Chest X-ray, PA view. Patient: 40 years old, sex F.
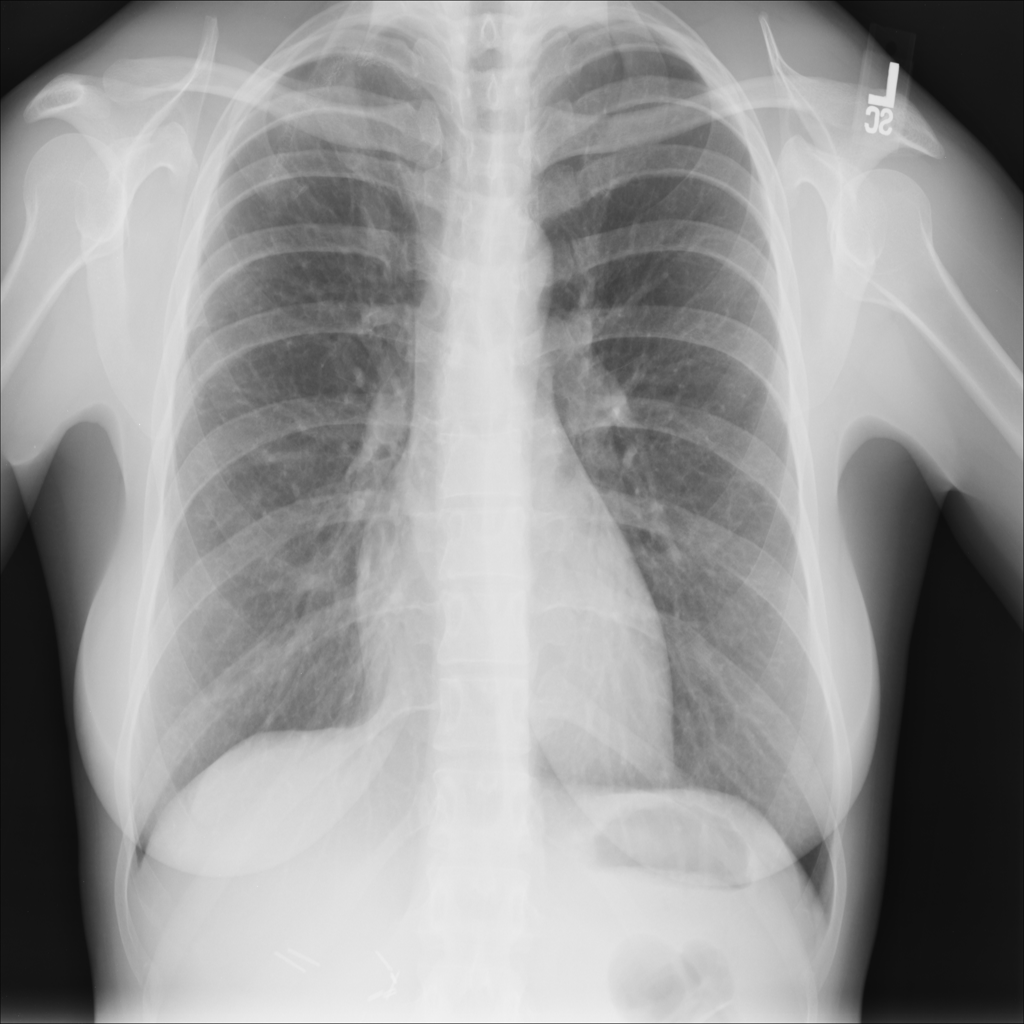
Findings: Infiltration